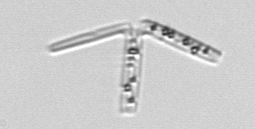
Label: Thalassionema